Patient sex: M
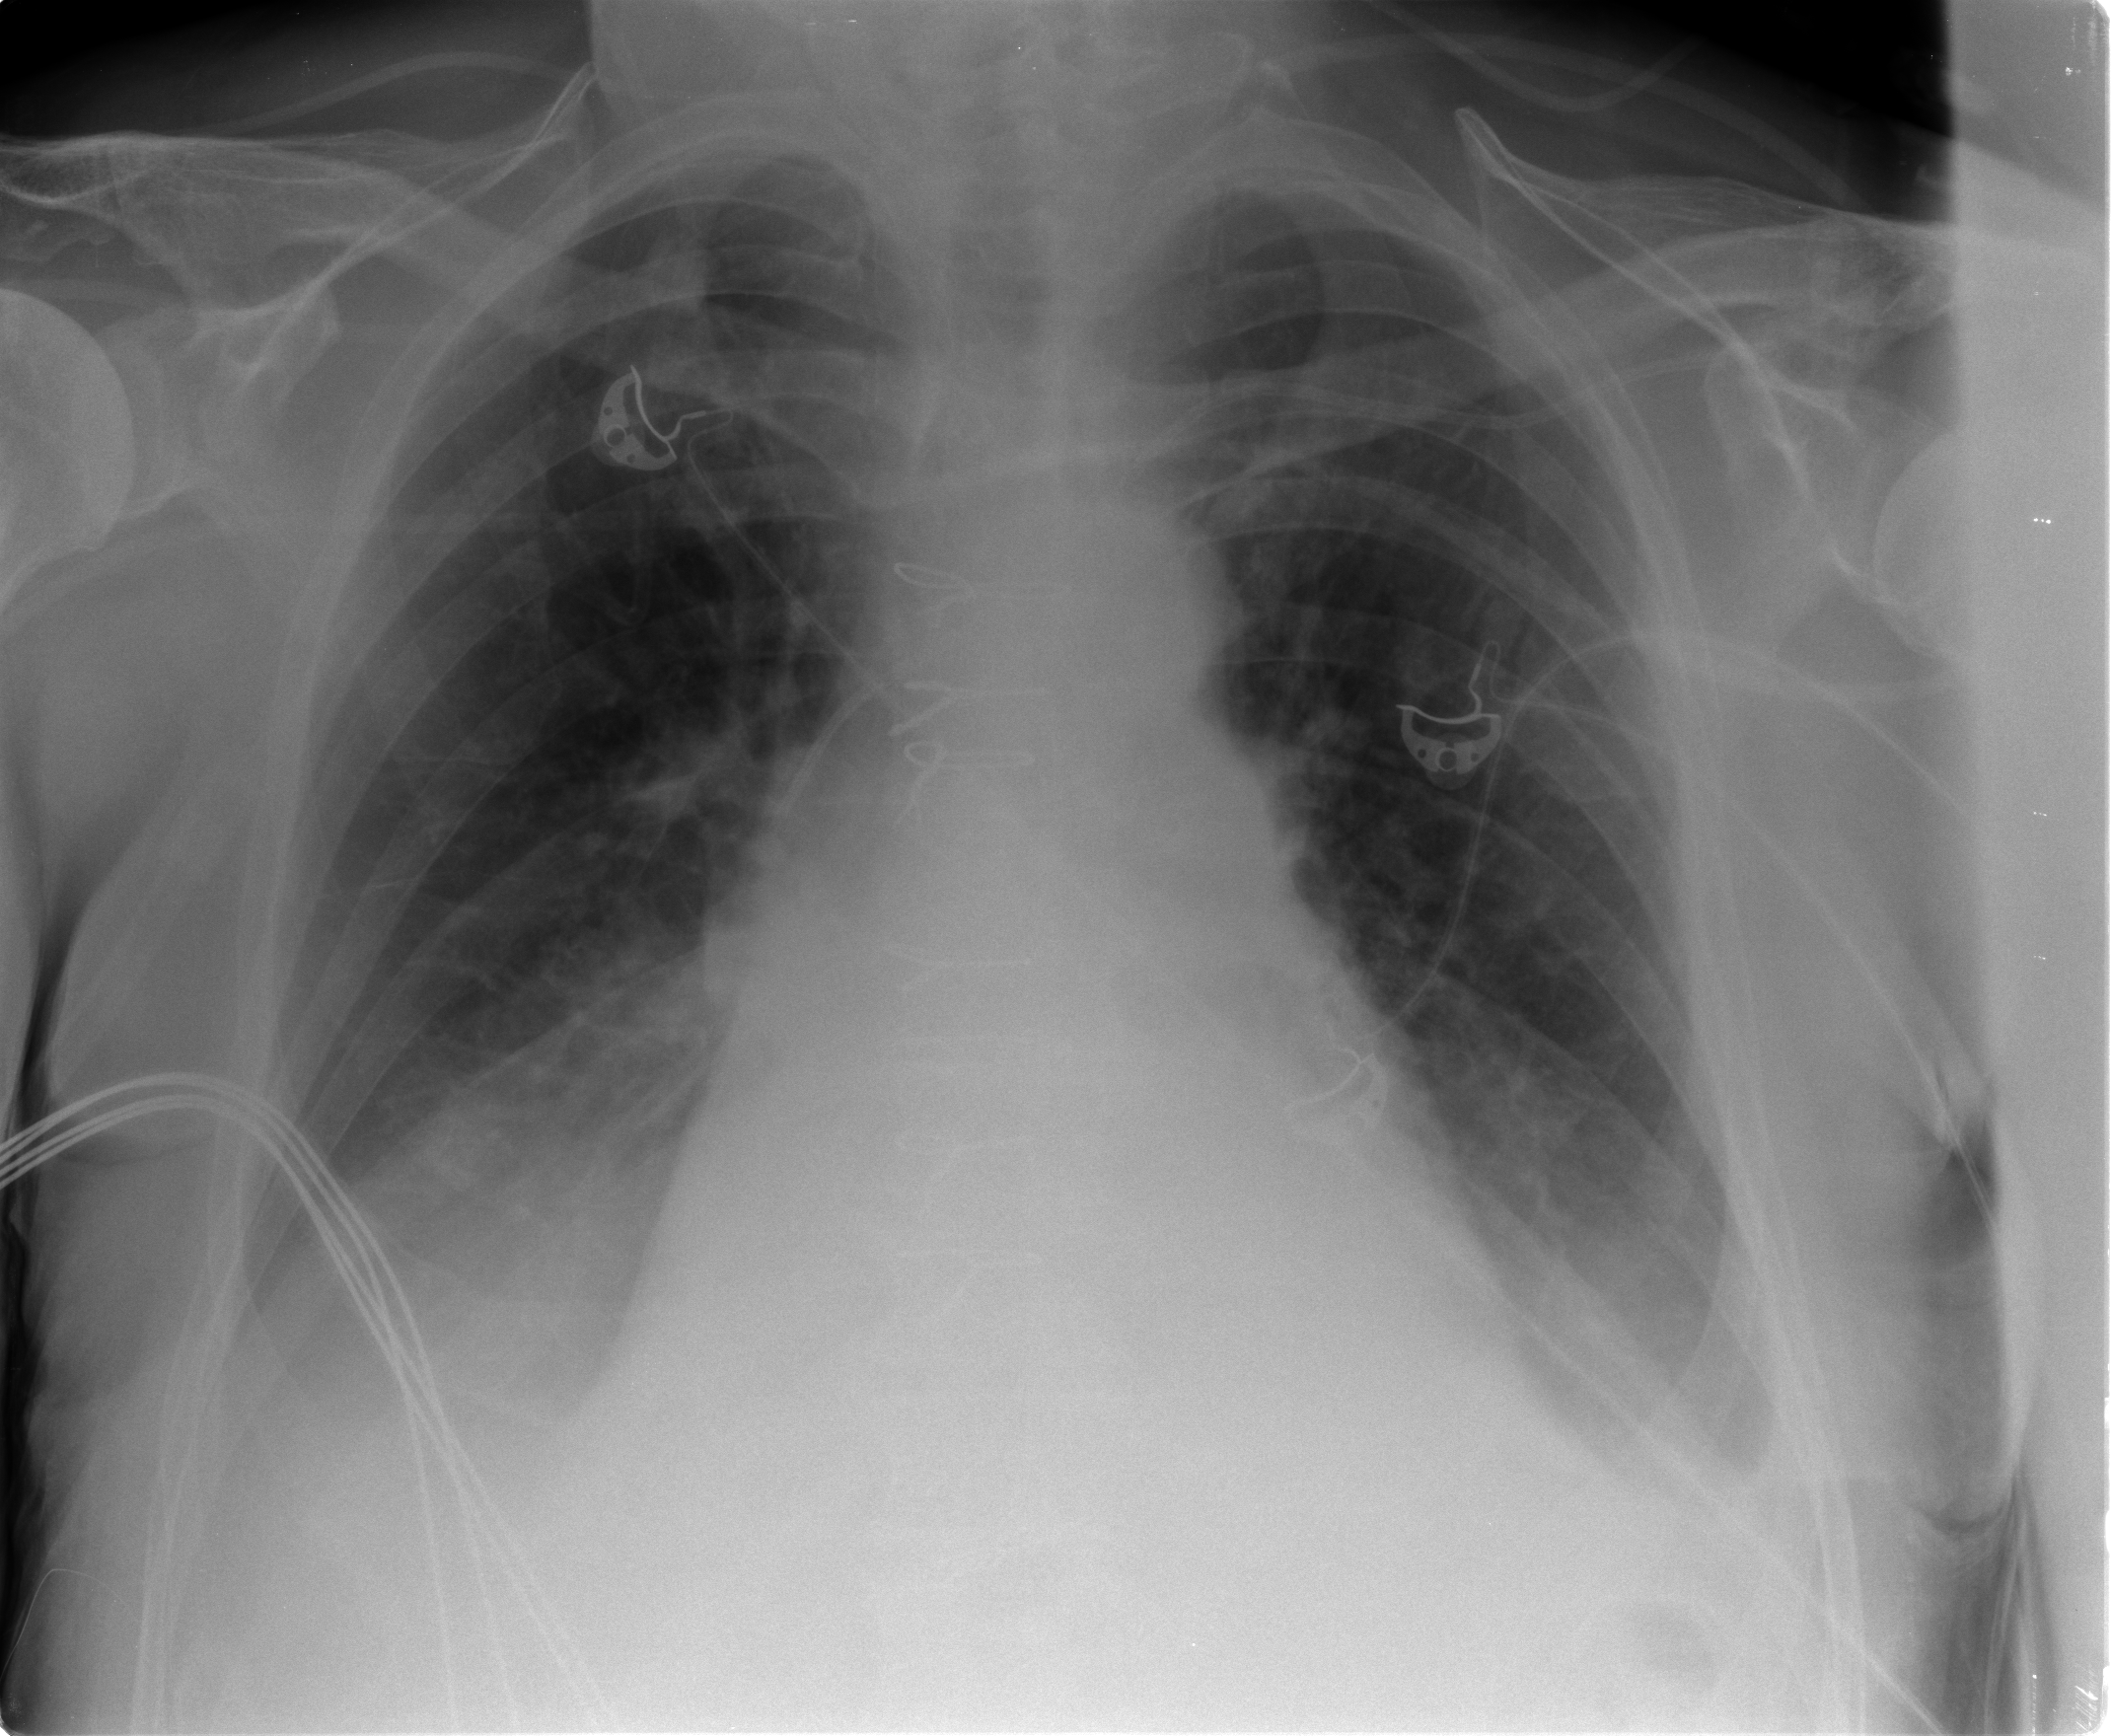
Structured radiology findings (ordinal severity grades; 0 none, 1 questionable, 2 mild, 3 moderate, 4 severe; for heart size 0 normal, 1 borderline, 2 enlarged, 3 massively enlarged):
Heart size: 2
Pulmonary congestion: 2
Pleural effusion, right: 2
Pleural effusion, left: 2
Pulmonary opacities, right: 1
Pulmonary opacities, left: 0
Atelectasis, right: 2
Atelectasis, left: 2